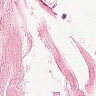
Metastatic tissue present: no